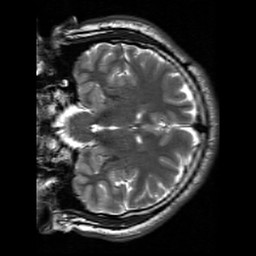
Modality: T2w
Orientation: coronal
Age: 23
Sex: male
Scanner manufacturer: siemens
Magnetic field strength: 3 T
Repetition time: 7 s
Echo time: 0.09 s